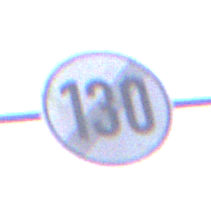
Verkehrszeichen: EndeGeschwindigkeit130
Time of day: Dusk
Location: Outdoor (Nature)
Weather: Clear
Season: NotSpecified
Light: Natural